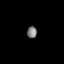
Tissue: prostate
Cell type: T cells
Senescence score: 0.3082
Nuclear area (px): 111
Mean DAPI intensity: 127.45